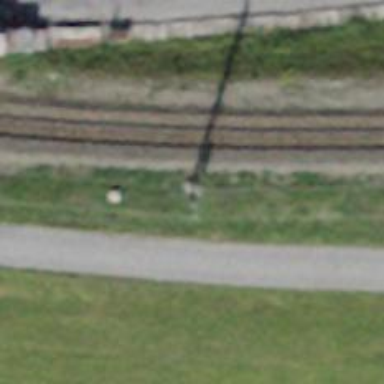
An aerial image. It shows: Power pole.